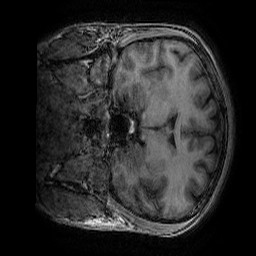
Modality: T1w
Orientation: coronal
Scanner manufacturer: ge
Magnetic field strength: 3 T
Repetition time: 0.008156 s
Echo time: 0.00318 s